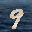
Label: 9